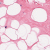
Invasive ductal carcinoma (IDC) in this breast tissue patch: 0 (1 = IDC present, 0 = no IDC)